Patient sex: F
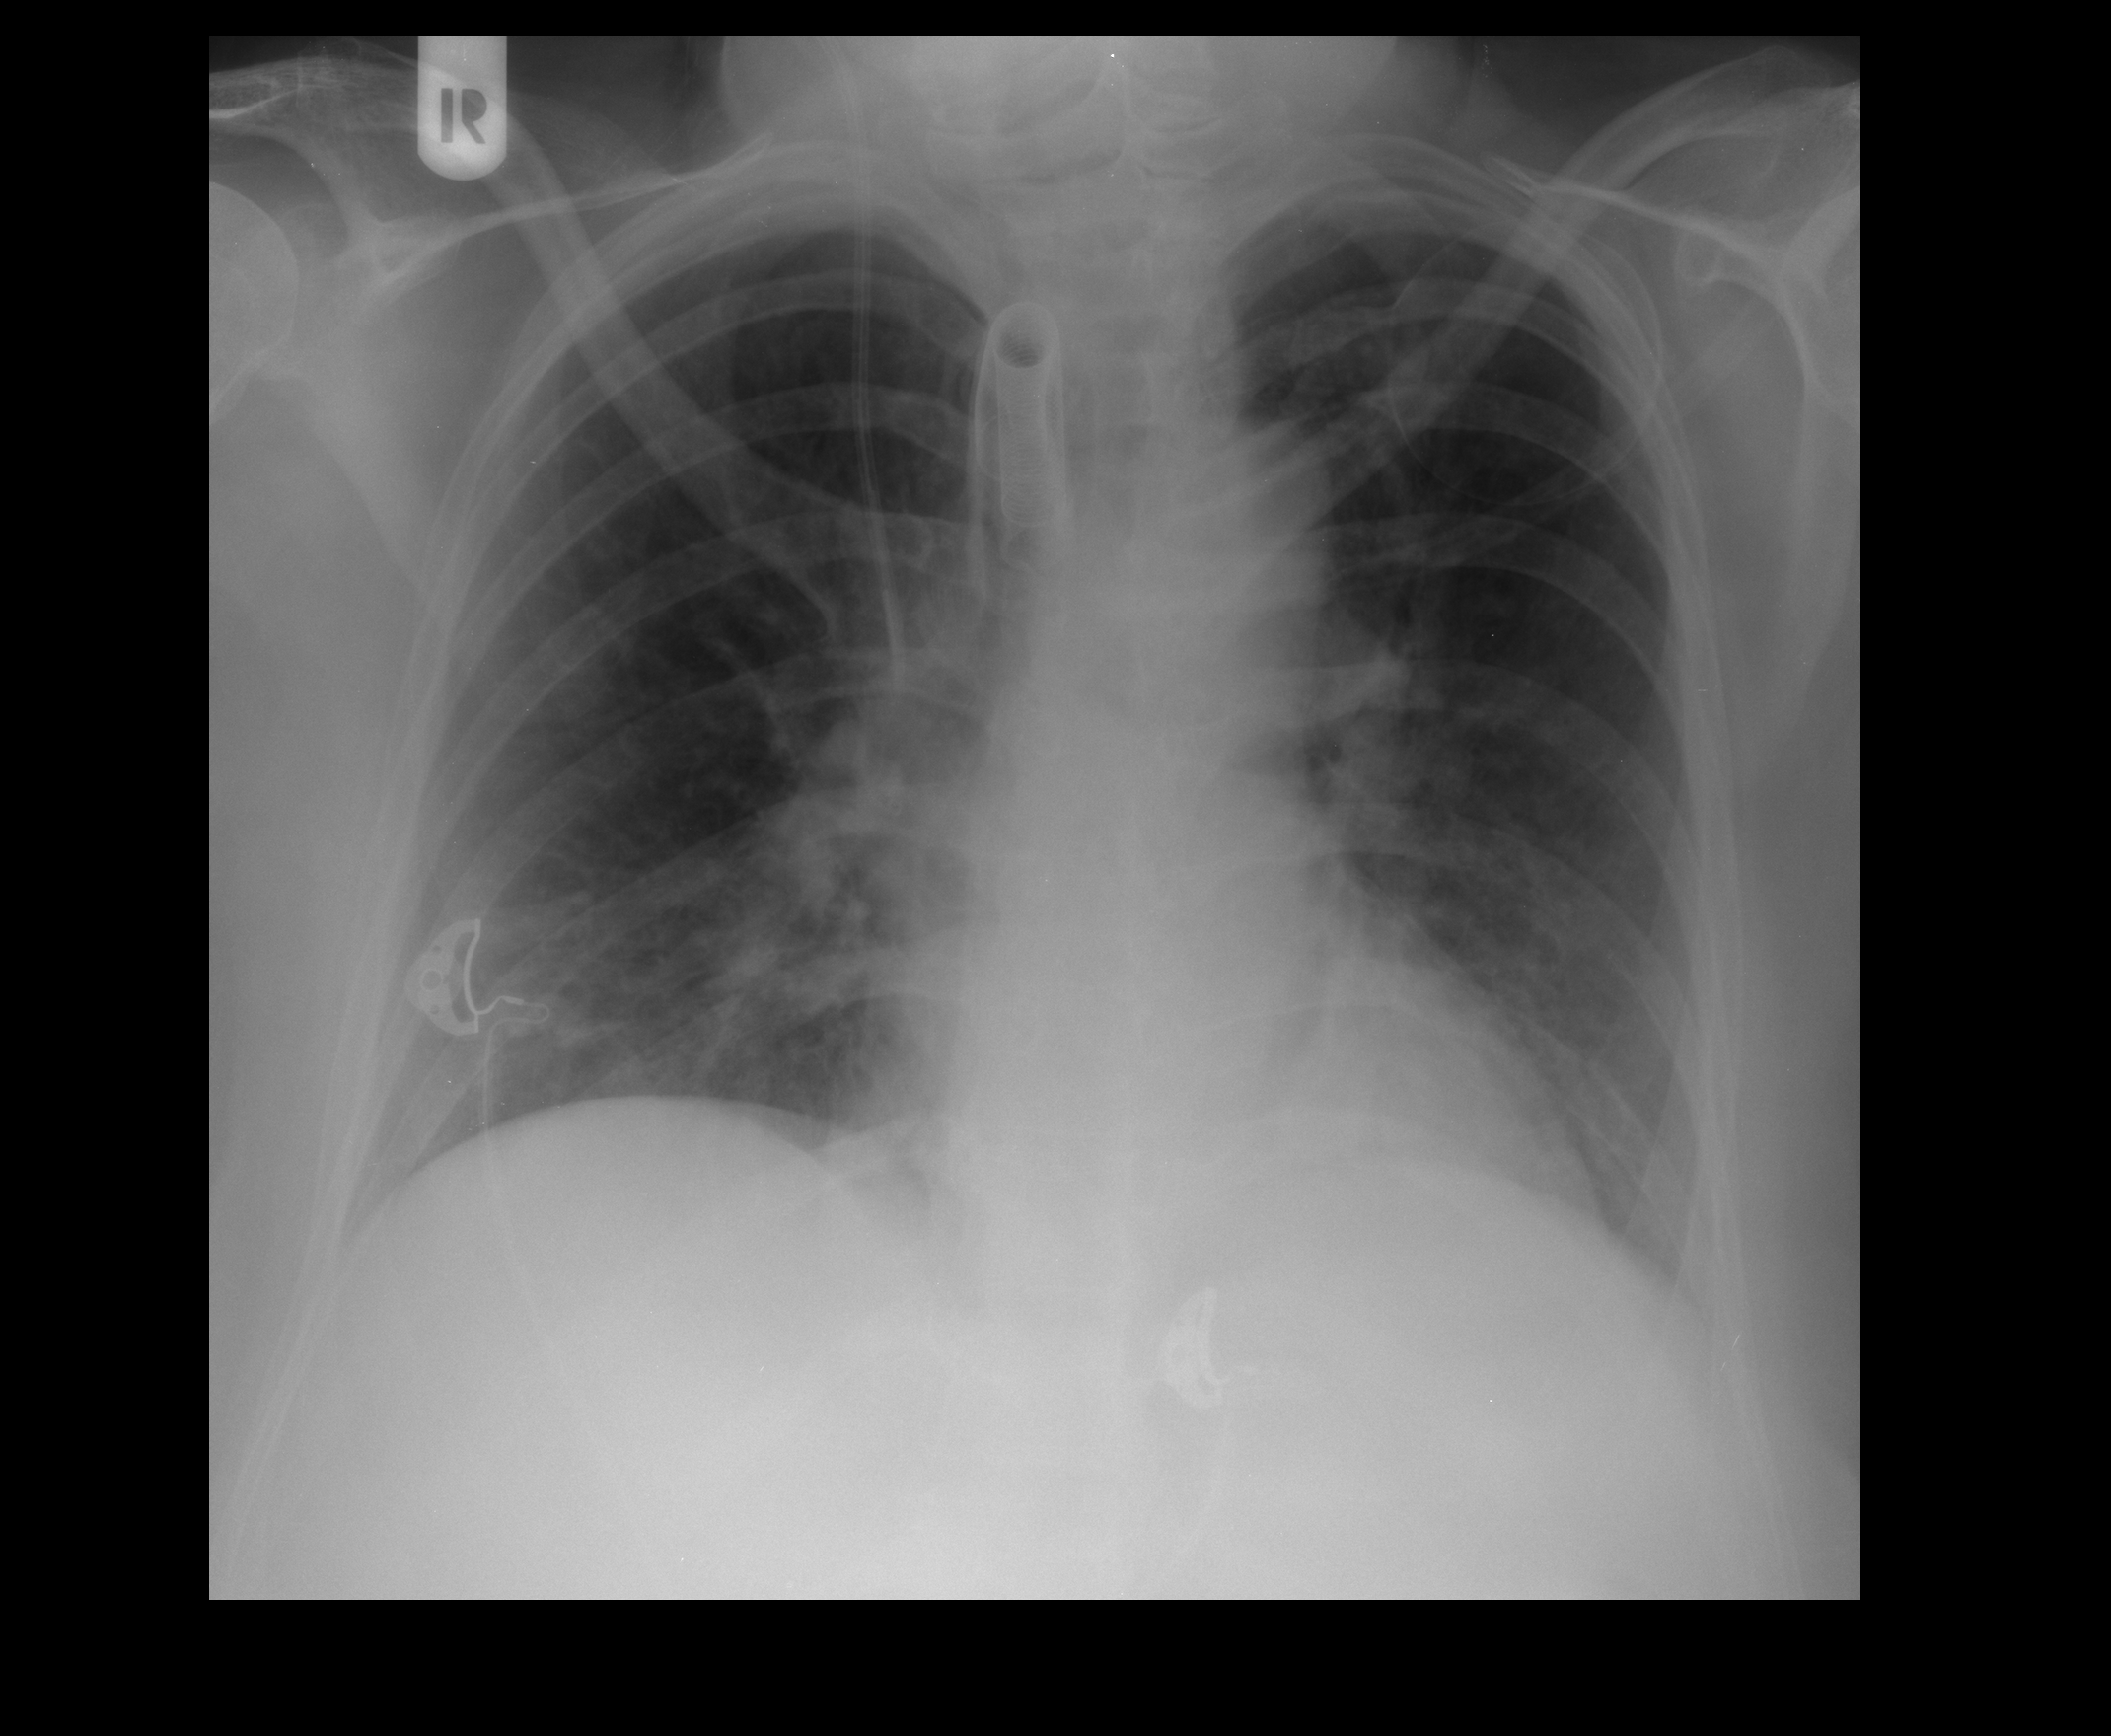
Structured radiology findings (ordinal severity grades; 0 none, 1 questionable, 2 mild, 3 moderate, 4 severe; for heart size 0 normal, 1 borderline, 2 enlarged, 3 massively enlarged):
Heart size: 0
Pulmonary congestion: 0
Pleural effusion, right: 0
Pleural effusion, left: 1
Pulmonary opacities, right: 2
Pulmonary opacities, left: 0
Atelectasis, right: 2
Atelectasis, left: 2